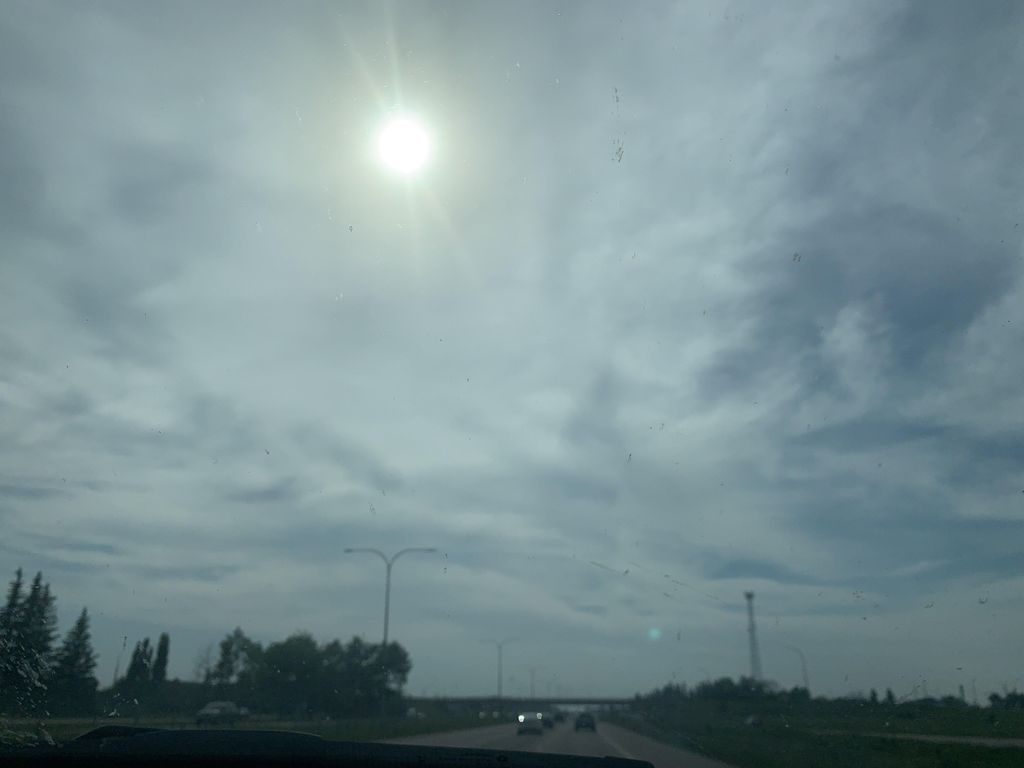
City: edmonton